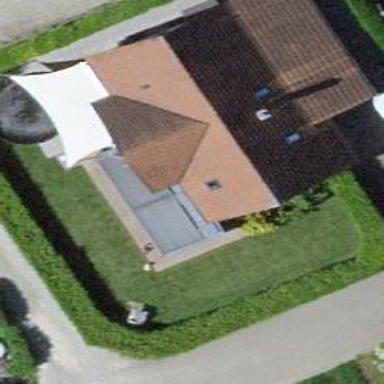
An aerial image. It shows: Simple and straightforward house.